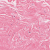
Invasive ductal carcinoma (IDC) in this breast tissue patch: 0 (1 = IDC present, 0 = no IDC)